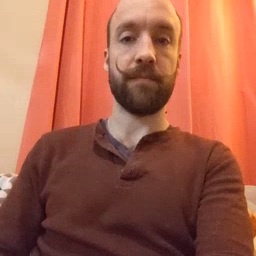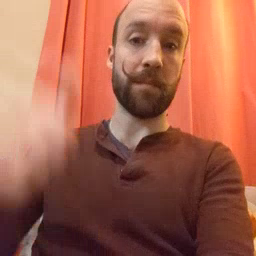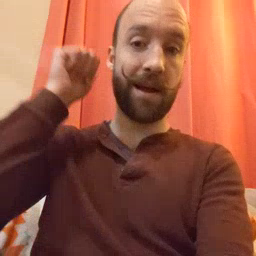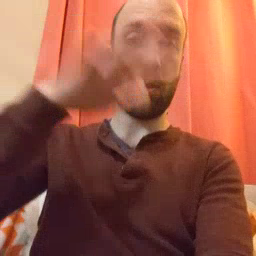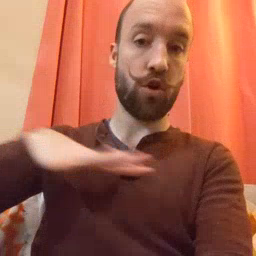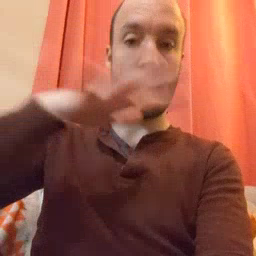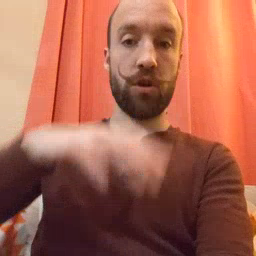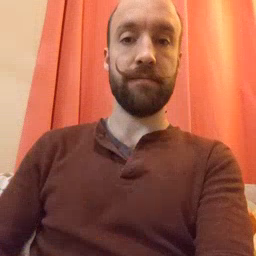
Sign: backyard